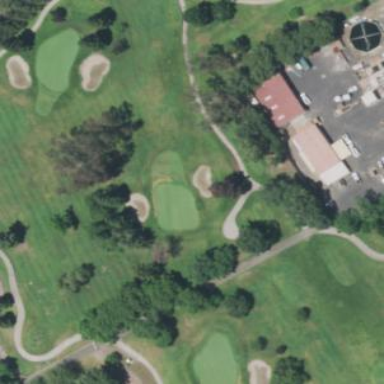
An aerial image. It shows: Rough grass area on golf course.